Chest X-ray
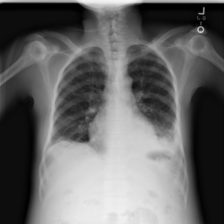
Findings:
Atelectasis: negative
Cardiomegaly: negative
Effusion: positive
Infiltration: positive
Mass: negative
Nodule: negative
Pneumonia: negative
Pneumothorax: negative
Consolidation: negative
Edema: negative
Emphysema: negative
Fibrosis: negative
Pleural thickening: negative
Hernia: negative